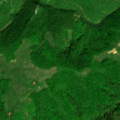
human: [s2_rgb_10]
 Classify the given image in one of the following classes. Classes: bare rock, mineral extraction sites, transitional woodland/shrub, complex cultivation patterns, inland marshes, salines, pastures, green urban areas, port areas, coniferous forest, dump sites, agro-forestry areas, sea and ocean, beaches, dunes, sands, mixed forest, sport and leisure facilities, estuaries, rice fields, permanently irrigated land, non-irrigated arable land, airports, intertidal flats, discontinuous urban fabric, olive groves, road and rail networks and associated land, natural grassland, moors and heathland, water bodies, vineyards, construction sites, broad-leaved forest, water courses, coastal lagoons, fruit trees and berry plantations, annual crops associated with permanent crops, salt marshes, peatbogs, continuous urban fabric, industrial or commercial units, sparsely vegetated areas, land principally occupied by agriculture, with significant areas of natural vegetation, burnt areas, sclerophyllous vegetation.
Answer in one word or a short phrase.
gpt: pastures, broad-leaved forest, transitional woodland/shrub